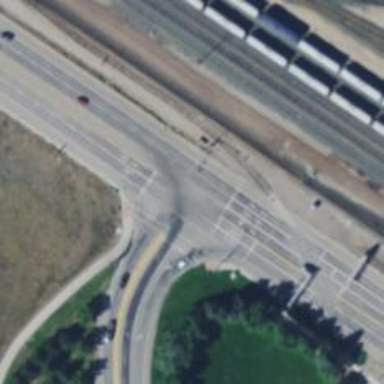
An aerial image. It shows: Trunk link highway with asphalt surface.